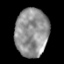
Tissue: prostate
Cell type: Epithelial cells
Senescence score: 0.3123
Nuclear area (px): 1564
Mean DAPI intensity: 146.434